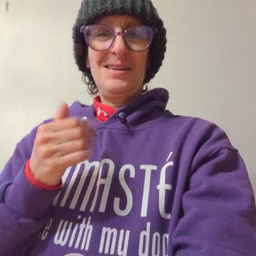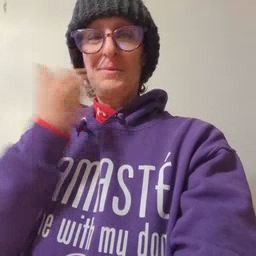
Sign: better